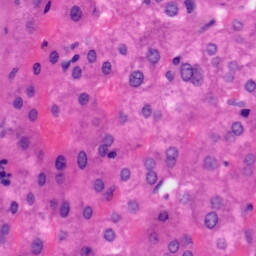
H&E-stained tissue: Liver